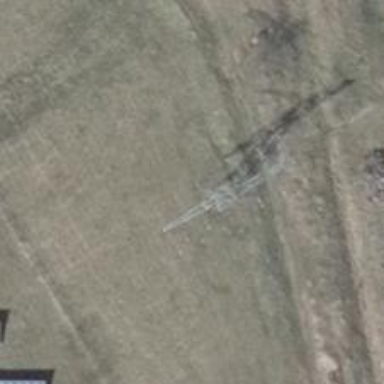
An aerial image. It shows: Power line is depicted.